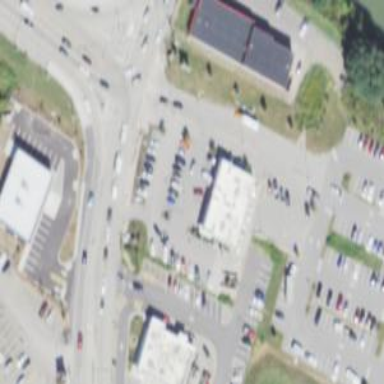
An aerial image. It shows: Retail area.